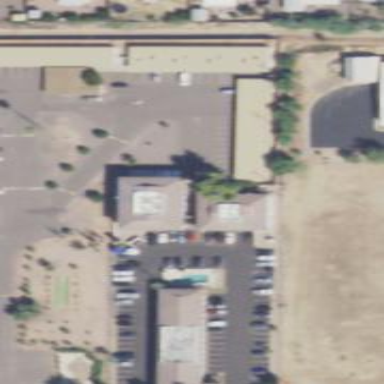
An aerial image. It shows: Motel that caters to tourists.